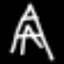
Label: The Eiffel Tower